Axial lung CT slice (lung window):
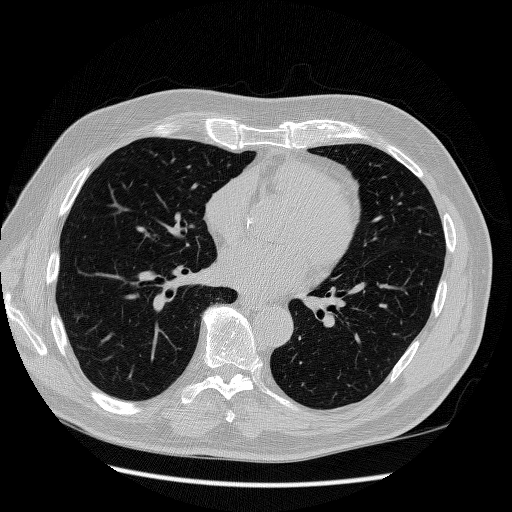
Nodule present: no